Field crop: maize
Growth stage: 1
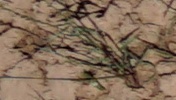
Species: lolium